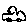
Label: car